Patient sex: M
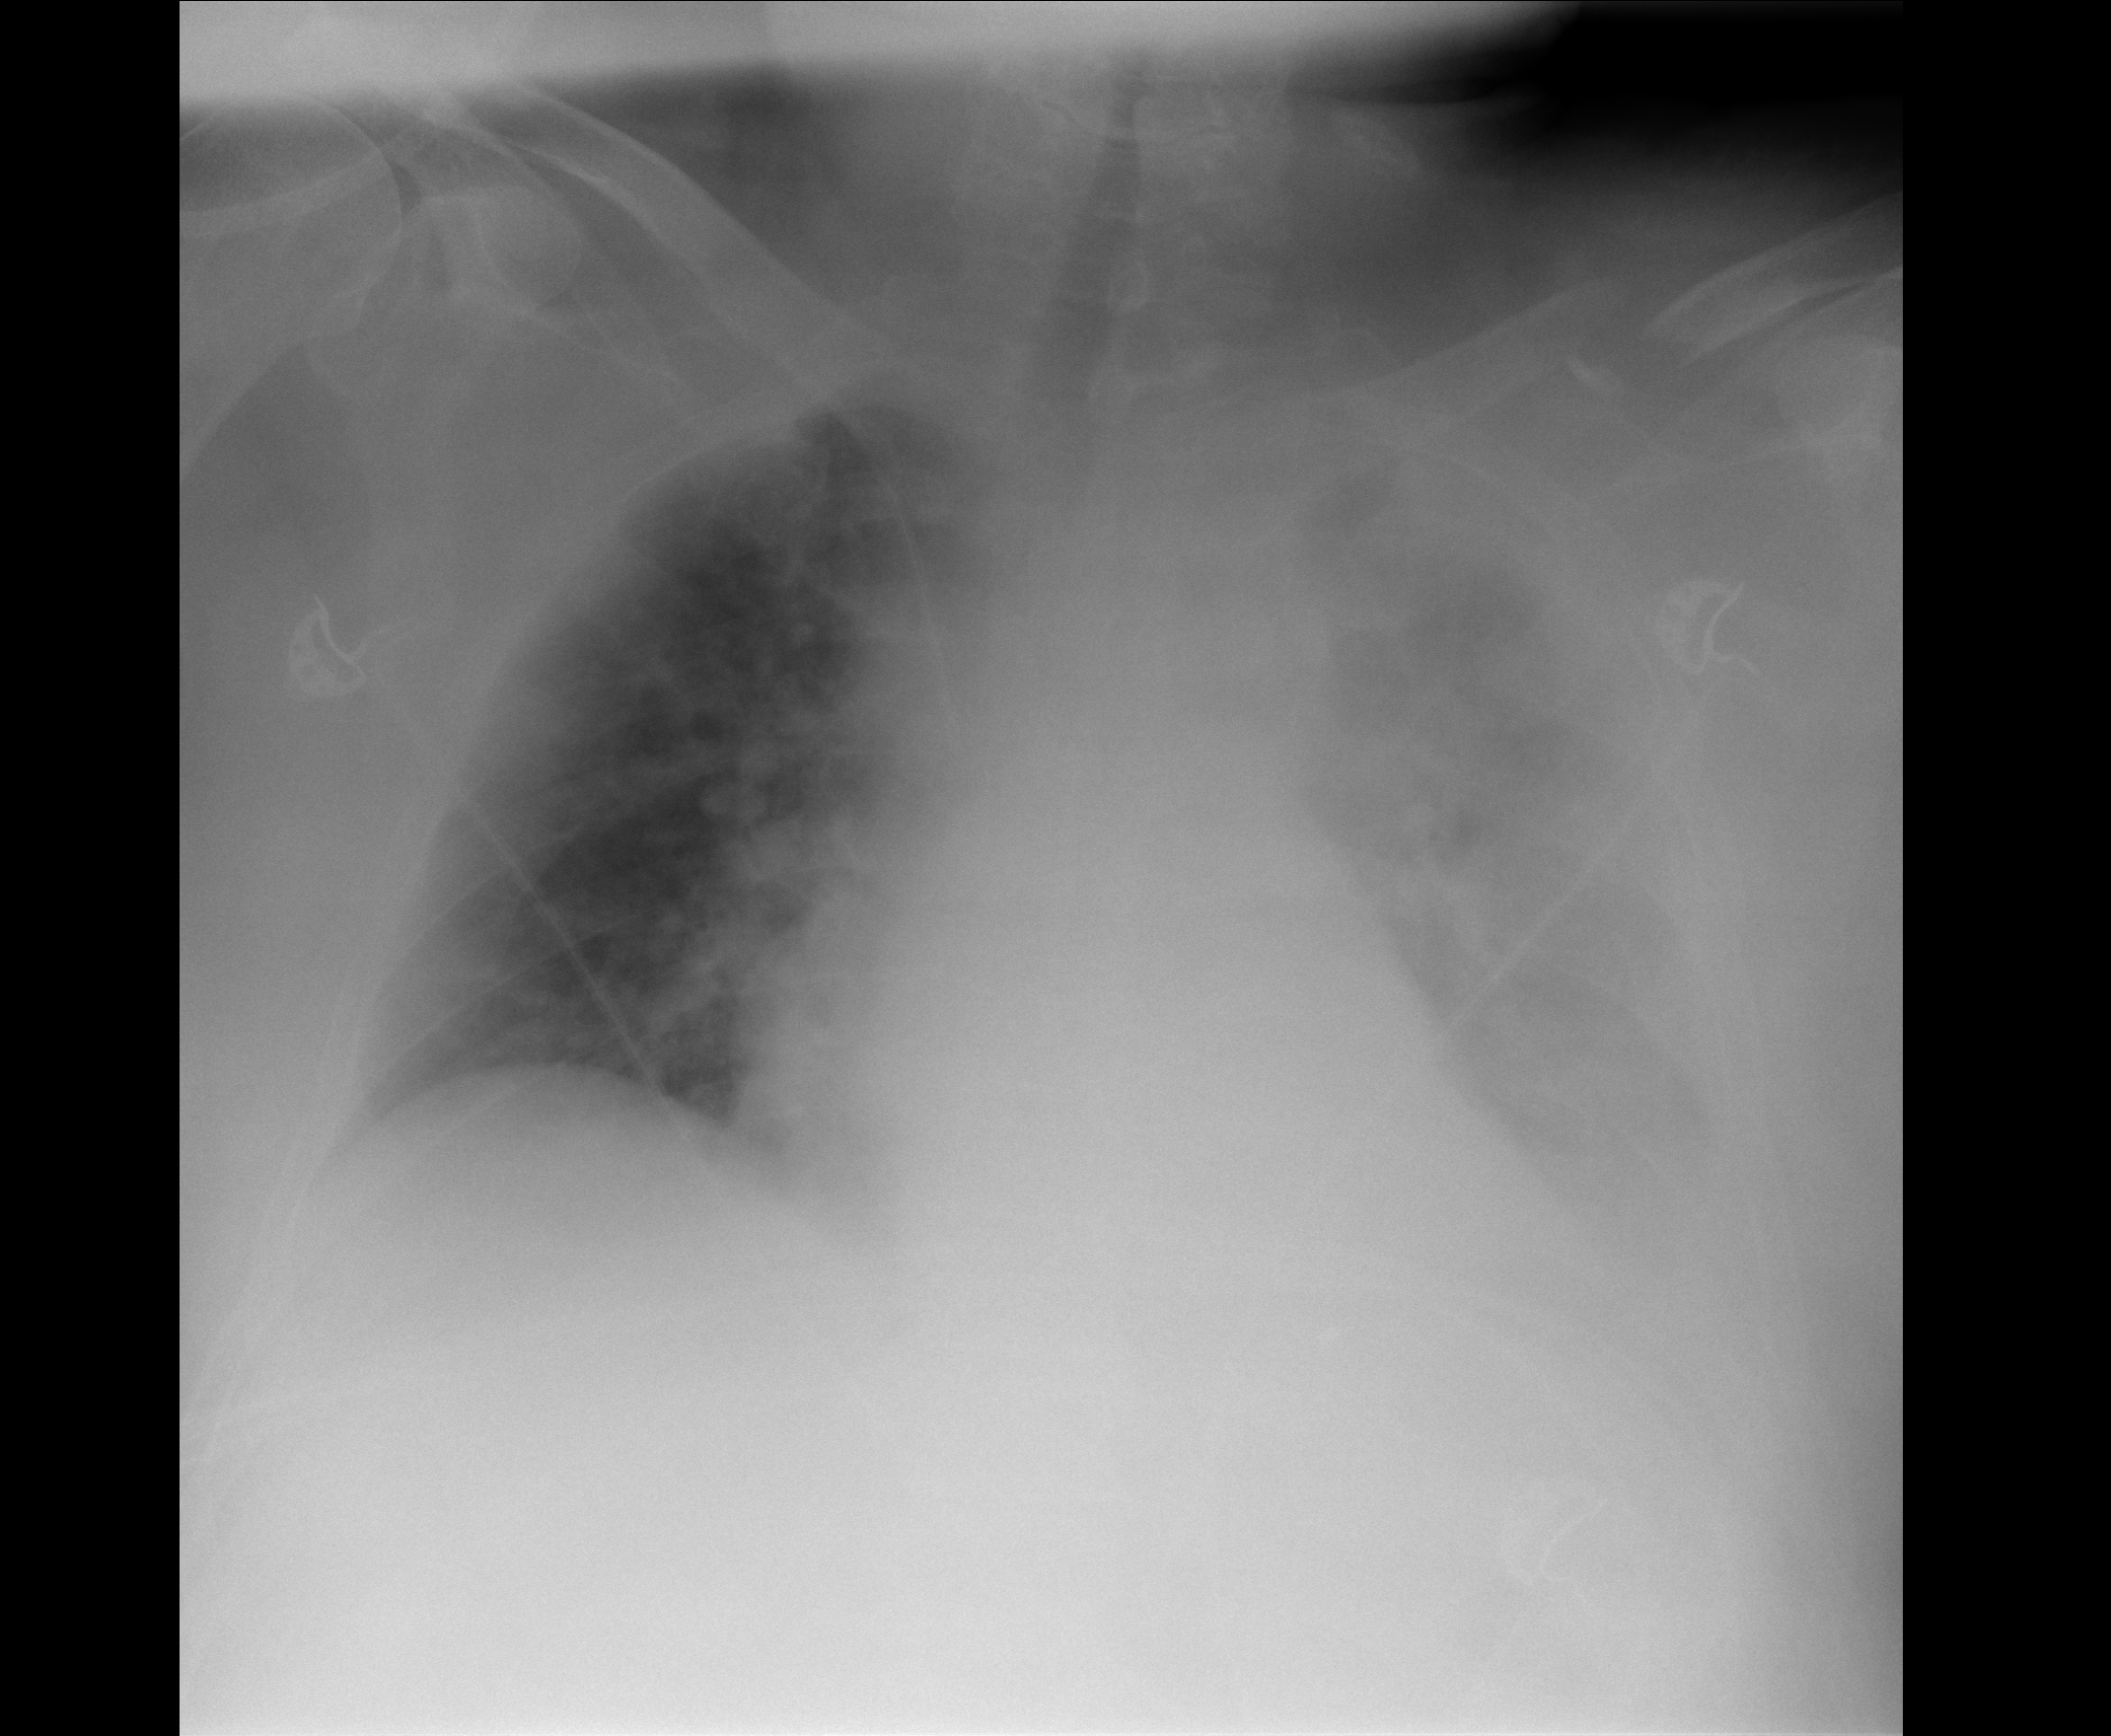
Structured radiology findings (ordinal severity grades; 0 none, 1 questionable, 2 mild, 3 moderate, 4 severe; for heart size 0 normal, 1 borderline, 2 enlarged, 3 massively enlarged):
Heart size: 2
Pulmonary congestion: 0
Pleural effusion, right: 0
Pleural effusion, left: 3
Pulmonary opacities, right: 0
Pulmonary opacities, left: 0
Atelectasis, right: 0
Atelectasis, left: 3